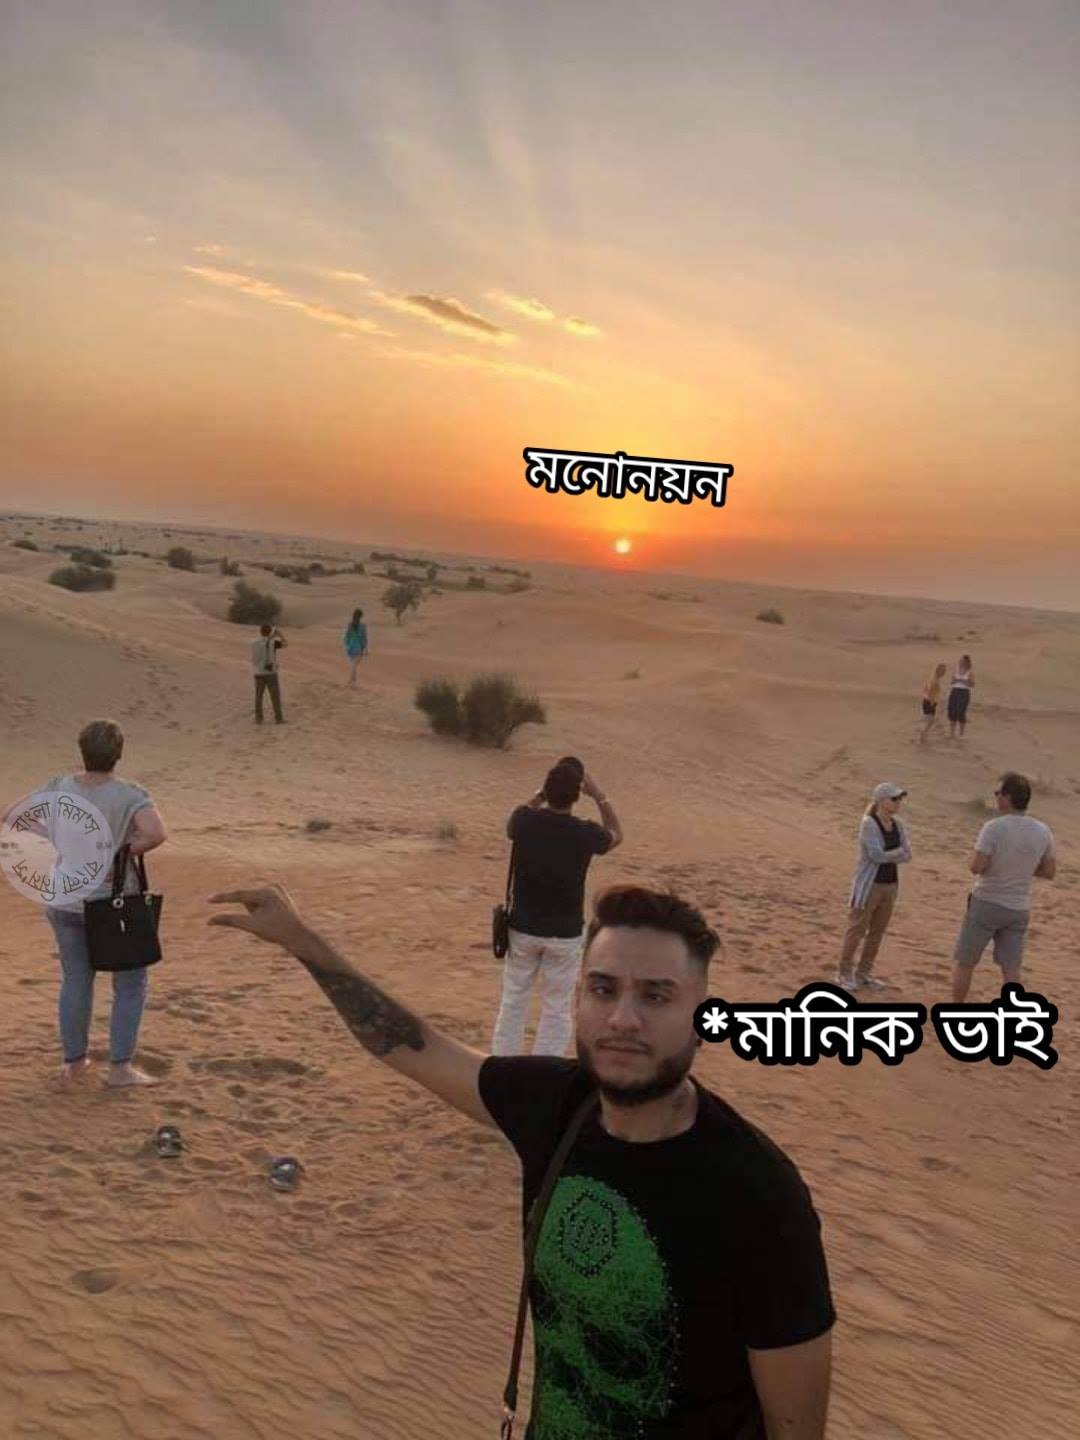
Caption: মনোনয়ন       *মানিক ভাই
Label: non-hate